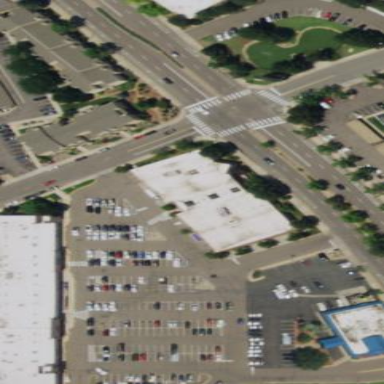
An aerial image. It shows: Office building.